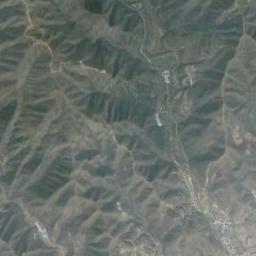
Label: mountain